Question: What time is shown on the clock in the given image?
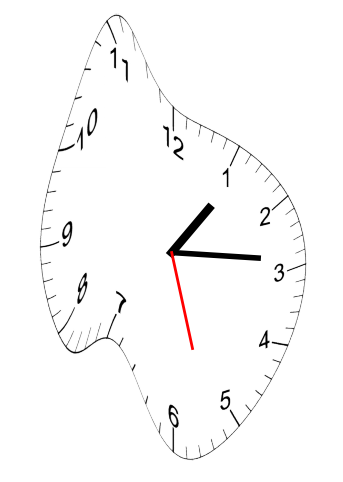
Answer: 01:14:27